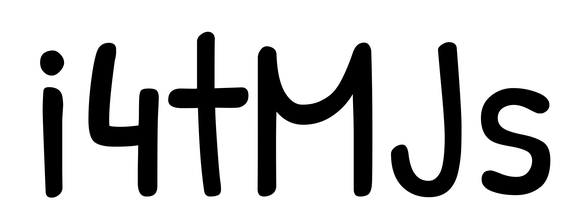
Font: PatrickHand-Regular